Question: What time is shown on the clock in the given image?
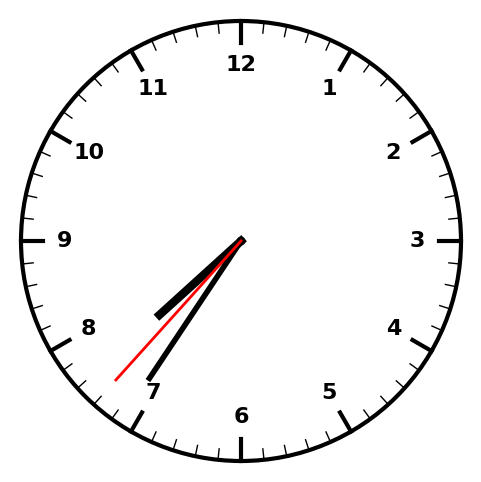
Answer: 07:35:37